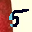
Label: 5